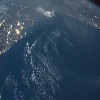
Label: water